Question: I have been having issues looking this up on the internet but I just upgraded my java from 1.7 to 1.8 and now I am seeing that the diamond operator is not supported anymore.
I am ok with this, but String switch statements also seem to be removed. This confuses me because the oracle documentation says this is still supported.
Am I possibly using the wrong java version in Intellije?
here is my POM maven compiler config:
'''
<plugin>
<groupId>org.apache.maven.plugins</groupId>
<artifactId>maven-compiler-plugin</artifactId>
<version>3.0</version>
<configuration>
<encoding>UTF-8</encoding>
<source>1.8</source>
<target>1.8</target>
</configuration>
</plugin>
'''
And my Java Compiler settings is set to 1.8 as well (module uses JDK default).
Was this in fact deprecated? Or am I just doing something wrong?
which java command returns java 8.
maven version also returns java 8.
this isn't working anymore (in case its not clear):
'''
switch("some string"){
case "some string":
//some code
break;
default:
//some code
}
'''

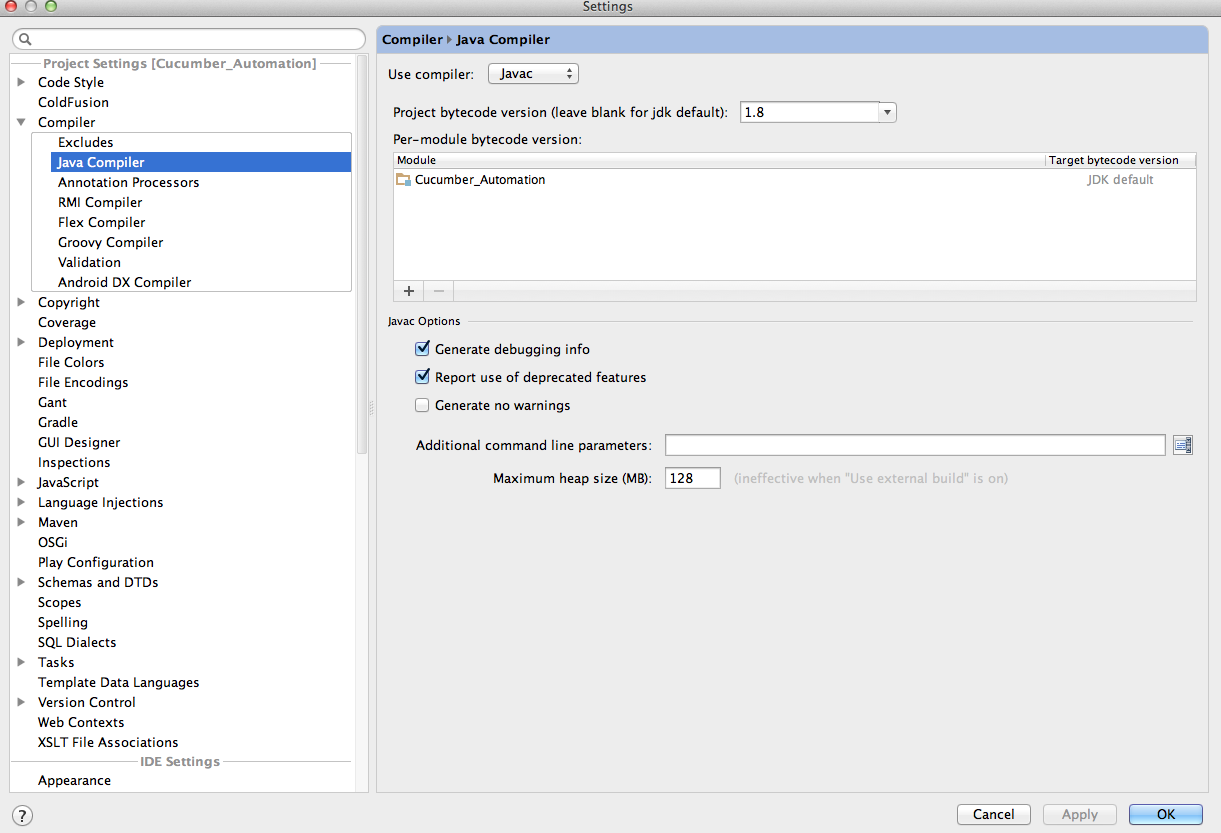
Answer: Thanks everyone! The issue was with Intellij, not Java 8. I just had to update my Project Settings. Here is a screen shot of the page.